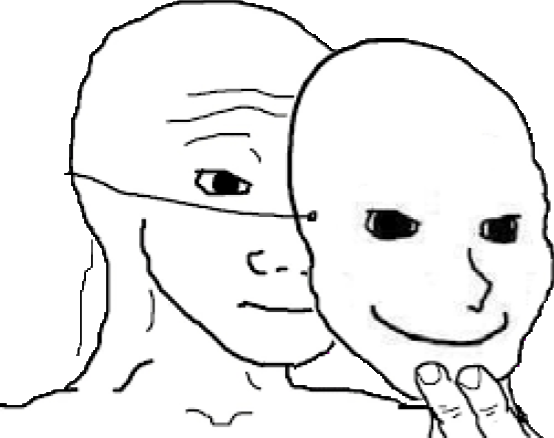
Label: 5_Oomer